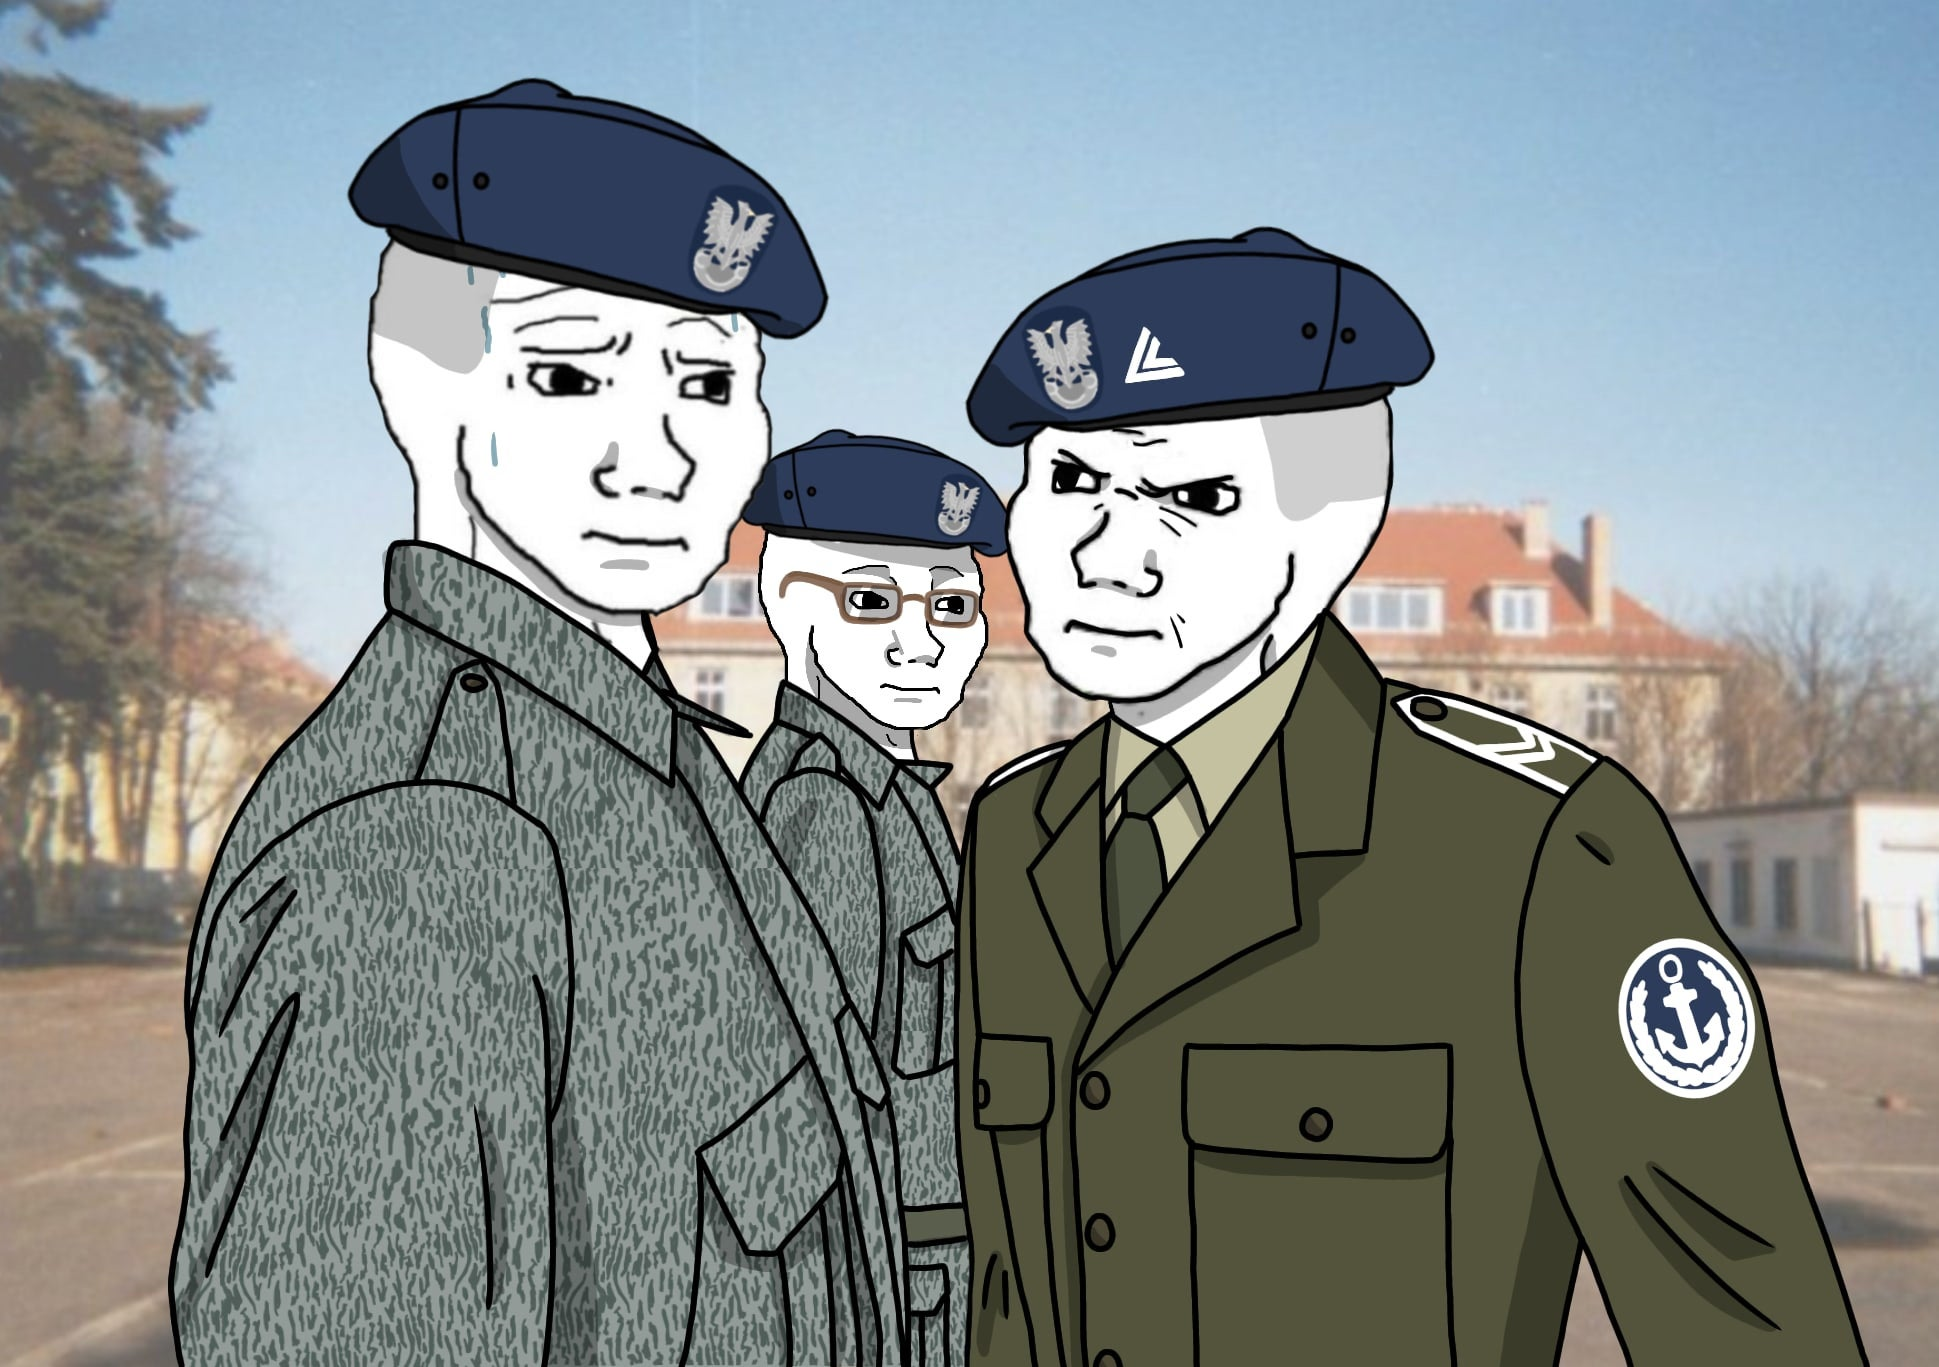
Label: 5_Wojak_with_Background